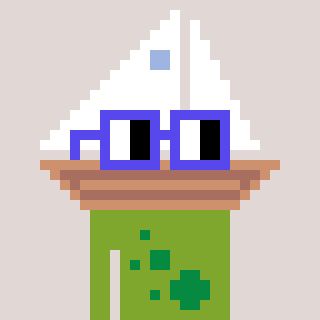
a pixel art character with square blue glasses, a sailboat-shaped head and a slimegreen-colored body on a warm background